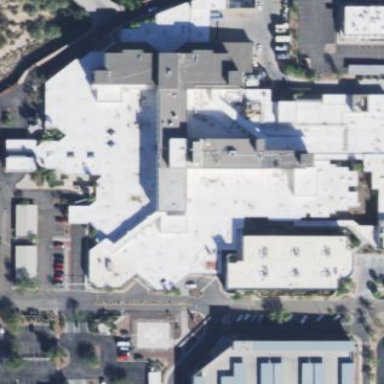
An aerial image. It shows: Healthcare facility identified as hospital.